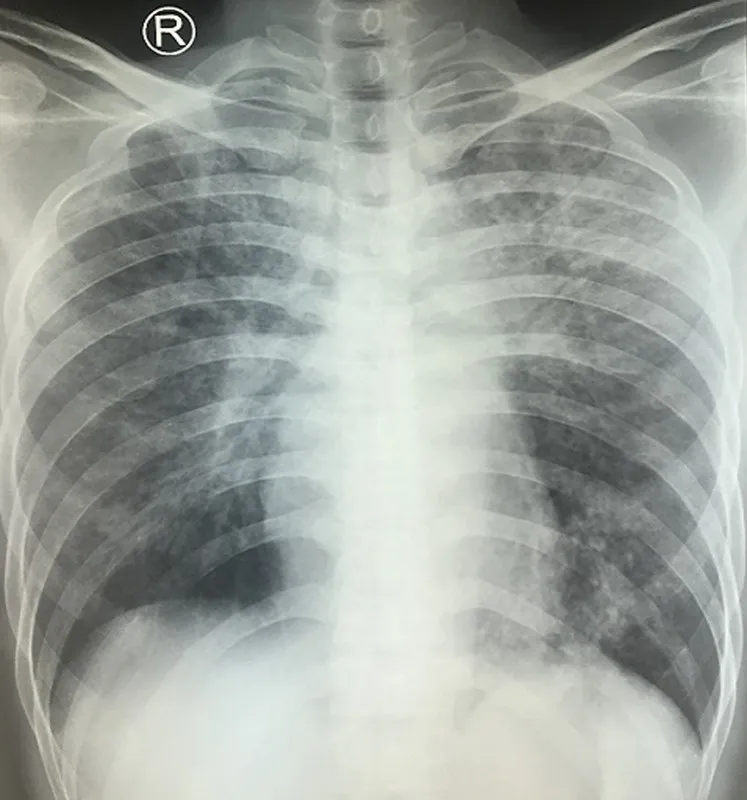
patient's chest X-ray.
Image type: radiology (x_ray)